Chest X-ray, PA view. Patient: 45 years old, sex M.
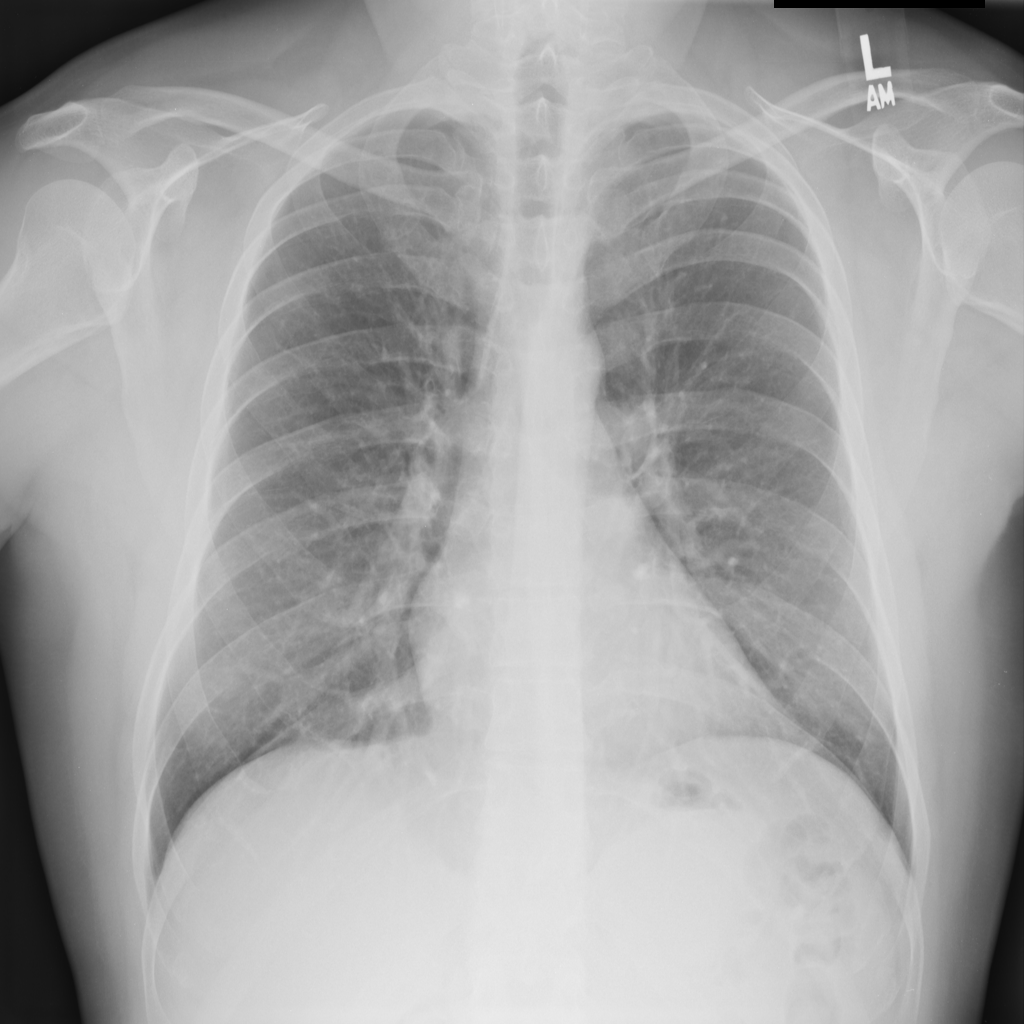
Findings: No Finding